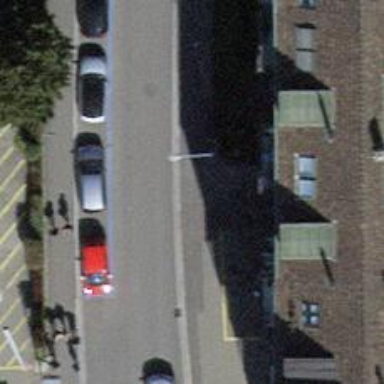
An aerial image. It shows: Unmarked crossing with traffic calming table on the road.